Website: ulta-beauty
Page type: store-pickup
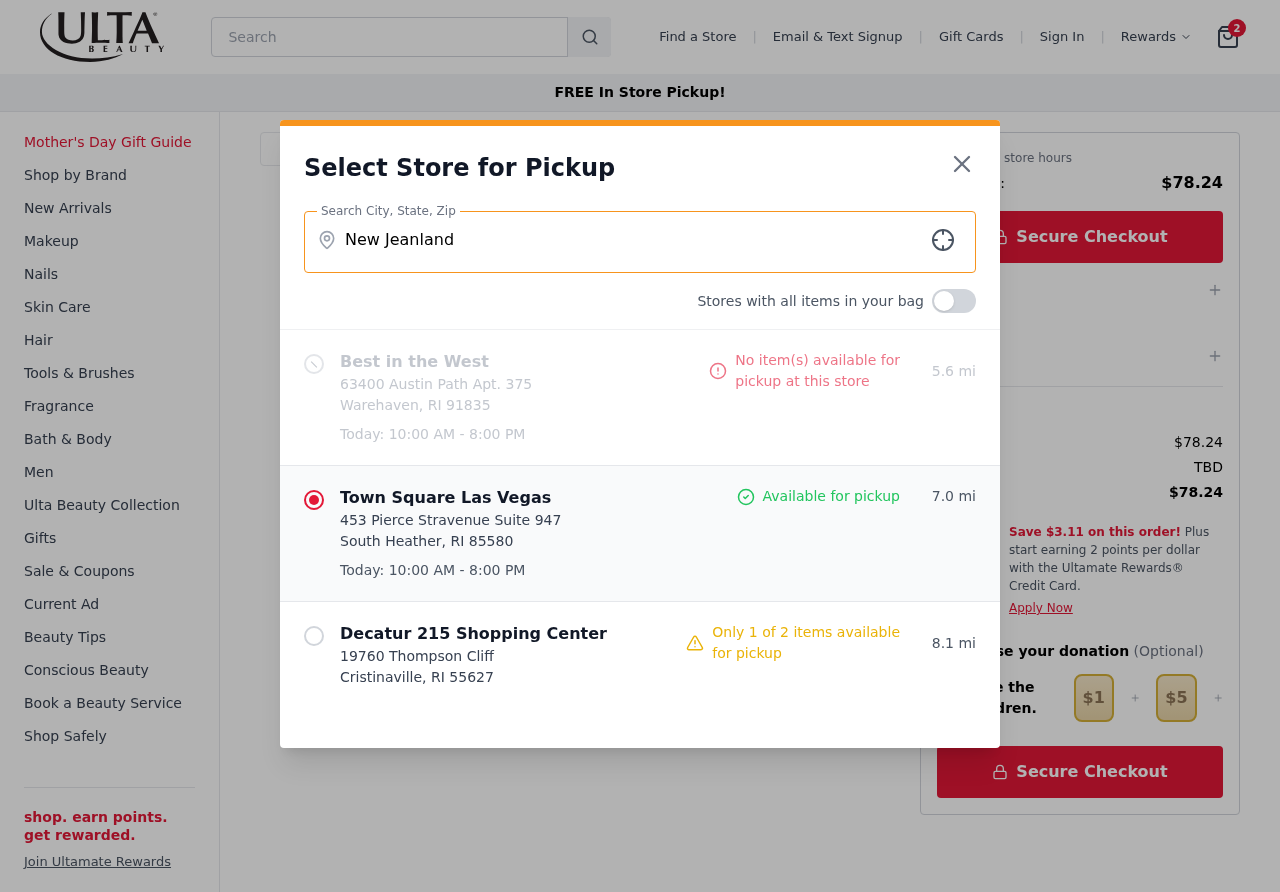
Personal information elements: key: PII_CITY
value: New Jeanland
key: PII_LOCATION1_CITY_STATE_ZIP
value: Warehaven, RI 91835
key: PII_LOCATION1_NAME
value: Best in the West
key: PII_LOCATION1_STREET
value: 63400 Austin Path Apt. 375
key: PII_LOCATION2_CITY_STATE_ZIP
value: South Heather, RI 85580
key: PII_LOCATION2_NAME
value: Town Square Las Vegas
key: PII_LOCATION2_STREET
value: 453 Pierce Stravenue Suite 947
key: PII_LOCATION3_CITY_STATE_ZIP
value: Cristinaville, RI 55627
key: PII_LOCATION3_NAME
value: Decatur 215 Shopping Center
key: PII_LOCATION3_STREET
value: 19760 Thompson Cliff
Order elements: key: ORDER_NUM_ITEMS
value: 2
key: ORDER_TOTAL
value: $78.24
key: ORDER_SUBTOTAL
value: $78.24
Search elements: key: HEADER_SEARCH
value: Search
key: SEARCH_STORE_LOCATION
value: New Jeanland